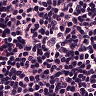
Metastatic tissue present: no